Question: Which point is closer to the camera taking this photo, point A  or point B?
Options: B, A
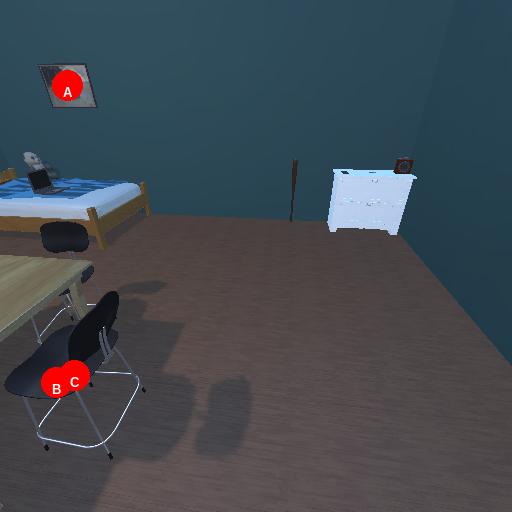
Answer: B